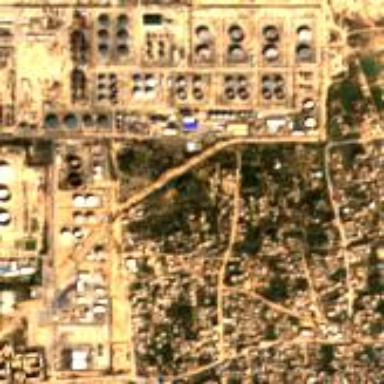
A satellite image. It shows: Industrial area with refinery.